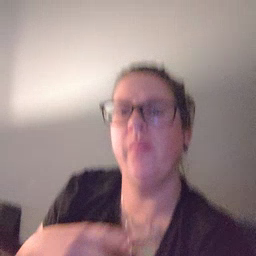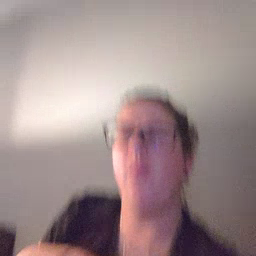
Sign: scissors